Question: I'm trying to figure out if I understand correctly what modular code really is. I know that it's extremely powerful / useful so I want to make sure I'm learning it correctly.
To start learning, I made a fairly simple system that groups Entities together based on some criteria. First come, first serve.
I also want to graphically display the groups and their member's, to show the user (myself) what's going on. I'll use the SDL library for this.
So let's divide that into some classes;
The main class "Entities" will have a Boost::mutex for thread safety, and a map holding pointers to actual entities. Let's also make a function that retrieves a pointer to the actual entity from said map, when provided with the entity ID.
'''
class Entities
{
public:
boost::mutex access_entitymap; //Thread safety
std::map<unsigned int, Entity*> entitymap;
Entity* getEntity(unsigned int entityID);
};
'''
Holds information about the actual entity, such as it's uniqueue ID. And a pointer to the parent "Entities".
The grouping system.
Includes a map with pointers to the actual groups,
a map with the group's position in the queue (first come first serve. full groups are removed from this map to make iterating faster),
and a map with an entity's position in the group (5 spots, which entity has taken which spot?).
Furthermore it also includes some functions to operate on said maps. Such as adding and removing members. The 'addmember()' function will, as an example, make sure the entity is added to the group with the most priority, or that a new group is made if necessary.
Holds information about the actual group, such as it's uniqueue ID and it's inhabitant entities' IDs. But also has some functions such as;
'''
LFDGroups *lfdgroup; //Parent LFDGroups;
bool isEmpty(); //is this group empty?
bool isFull(); //is this group full?
unsigned int getPosition(); //Position in queue?
bool addMember(unsigned int entityID,bool snatchIt);
/*Add a member. Calls removeMember() on the entities' groupObject
first if the entityID is already in another group.*/
bool removeMember(unsigned int entityID,bool snatchIt);
/*Remove a member from this group, and snatch a member from another
group further up in the queue. This ensures groups are always full
if enough people are queued.*/
bool hasMember(unsigned int entityID); //Is this entity ID in our group?
/*etc. etc.*/
'''
Provides some ease-of-use functions to make testing easier. Such as;
'''
void addFakeEntity(bool queuenow); //Create an all new entity and immediately queue it.
void removeFakeEntity(); //Remove a random entity from a random group
void removeFakeEntity(unsigned int entityID); //Remove a given entity from it's corresponding group.
'''
Graphically displays what's going on with LFDGroups' groups. How many members it has, which spots are taken and which aren't etc.
Also proves buttons to work with Queue's functions. Such as the "Add" button will call "queue->addFakeEntity(true)"
So now I can just start the whole thing up easily;
'''
#include "SDL_main.h" //gfx
#include "class_LFDGroups.h" //group system
#include "queue.h" //ease of use for testing
#include "class_entities.h" //entities
int main( int argc, char* args[] )
{
Entities * entities = new Entities;
LFDGroups * lfdgroups = new LFDGroups(entities);
Queue * queue = new Queue(lfdgroups);
SDLMain * sdlmain = new SDLMain(queue);
return 1;
}
'''
1. Entities can be used without anything else.
2. LFDGroups can be used with nothing but entities.
3. Queue needs both, but LFDGroups already contains a pointer to Entities. After all, it can't function without it.
4. SDLMain uses all 3.
And sure enough;

So this means that even if I do disable the graphically displaying of the groups, I can still use the actual grouping system for other things.
And also, functions relating to certain objects are within that object itself. As an example, the 'Entity* getEntity(unsigned int entityID);' function is in the 'Entities' class and not in 'groupObject', even though that is the only one that's using it at the moment.
Is this all that modular coding is? Am I doing it right?
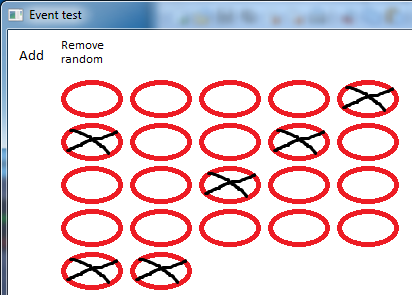
Answer: Yeah your program looks to adhere to modular programming paradigms, such as having separate components that come together to make up the program, and written in a way that particular components could be replaced.
So you've split the logic of the program into separate classes, and you also split the classes into separate compilation units (assuming so, based on the includes in your SDLMain.h source), so to add a new feature to say your group class, would only require changing that module (assuming the new function was only called by internally to that class), and from looking at your source the program is logically split into separate parts that are easily identifiable.
You also could easily replace part of your code, for example the GUI front end could be replaced with Qt or wxwindows for example. Since the operations the gui calls into the data don't change, the new gui code can be written, and call the same set of operations, and the data components will be altered.